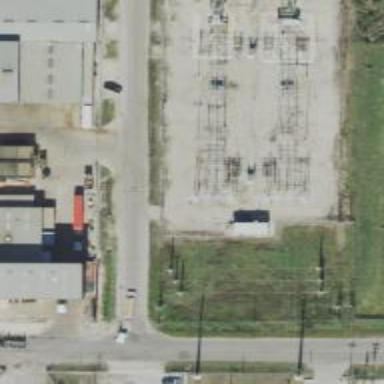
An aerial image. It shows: Switch for power supply.